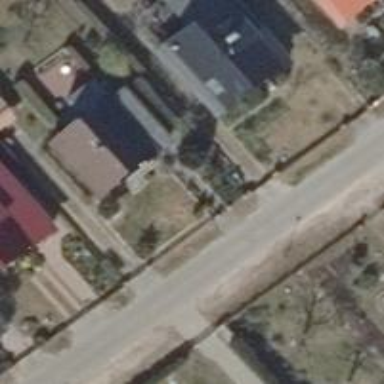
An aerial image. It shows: Footway along the road.